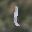
Label: 1